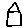
Label: house